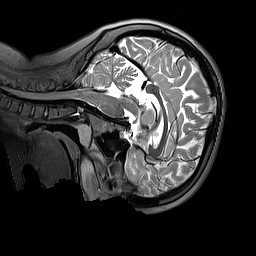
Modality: T2w
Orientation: sagittal
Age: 10
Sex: female
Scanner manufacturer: siemens
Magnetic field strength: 3 T
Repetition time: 3.2 s
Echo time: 0.408 s